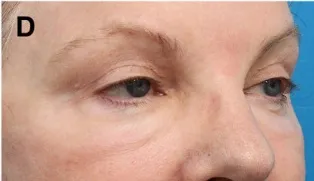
(B, D) One year after a single treatment session of enzymatic degradation of a previously placed hyaluronic acid filler, along with fractionated radiofrequency microneedling and carbon dioxide laser skin resurfacing, there was a resolution of symptoms in addition to clinical aesthetic improvement.
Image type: medical_photograph (other_medical_photograph)